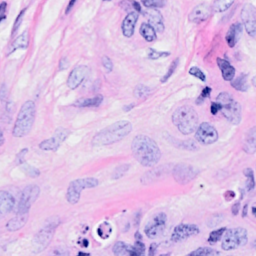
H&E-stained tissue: Breast